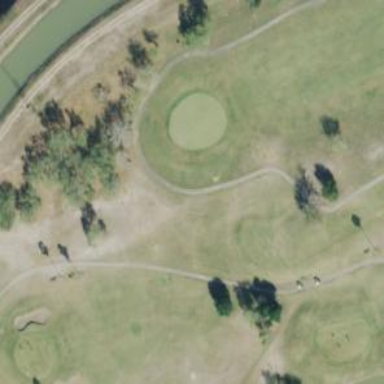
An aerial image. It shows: Path designated for golf carts.